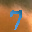
Label: 7